Question: I have data in dynamoDB table and am trying to filter it based on data attributes. Below is an example of the JSON data. An example for filter query would be: payload.stat > 200.
However, attempts to use such query in DynamoDB navigation pane does not work and I get error: "An item consists of one or more attributes. Each attribute consists of a name, a data type, and a value. When you read or write an item, the only attributes that are required are those that make up the primary key"
How can I filter the data using attributes within payload?
'''
{
"payload": {
"lock": "L1",
"maxtmptr": 50,
"serial": "SX001",
"stat": 255,
"timeover": 0.17,
"tmptr": 30
},
"serial": "SX001",
"timestamp": "1472784542467"
}
'''
Screenshot of DynamoDB Table:

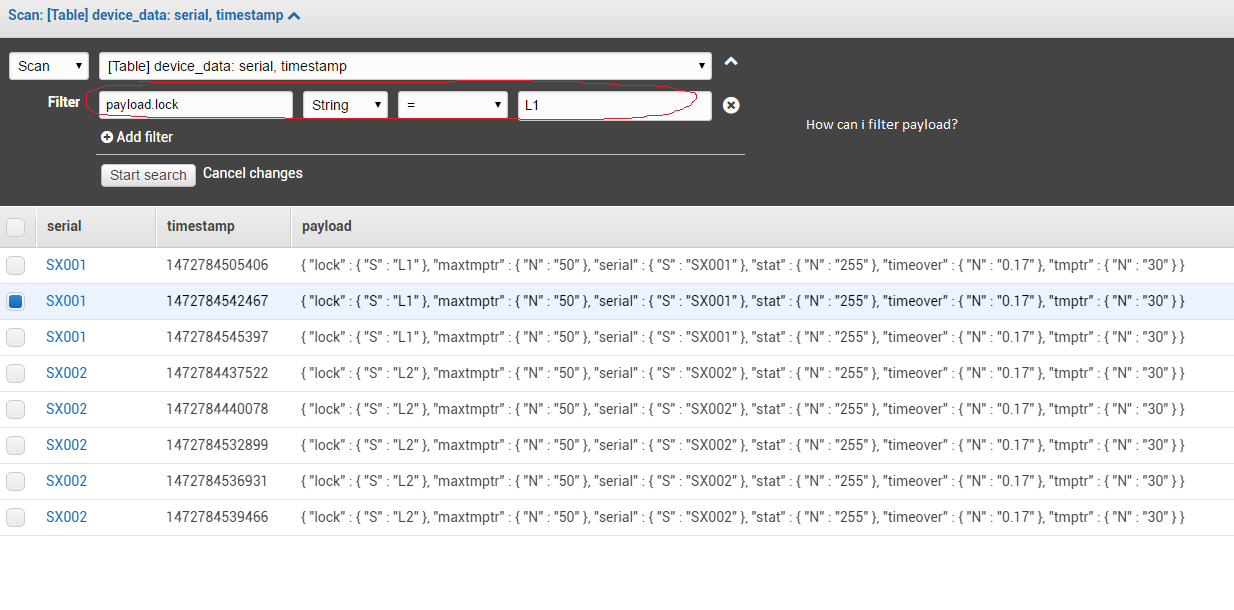
Answer: You can query or scan the result using FilterExpressions. When you query the dynamodb, partition key is must. When you scan the dynamodb, partition key is optional. But Scan is slower than Query.
Try with this
'''
var params = {
"TableName": tableName,
"FilterExpression": "payload.lock = :val1 and timestamp = :val2",
"ExpressionAttributeValues": {
":val1": "lockInput",
":val1": "timestamp"
},
"ReturnConsumedCapacity": "TOTAL"
};
'''
if you need more filter options, you can customize your FilterExpression.